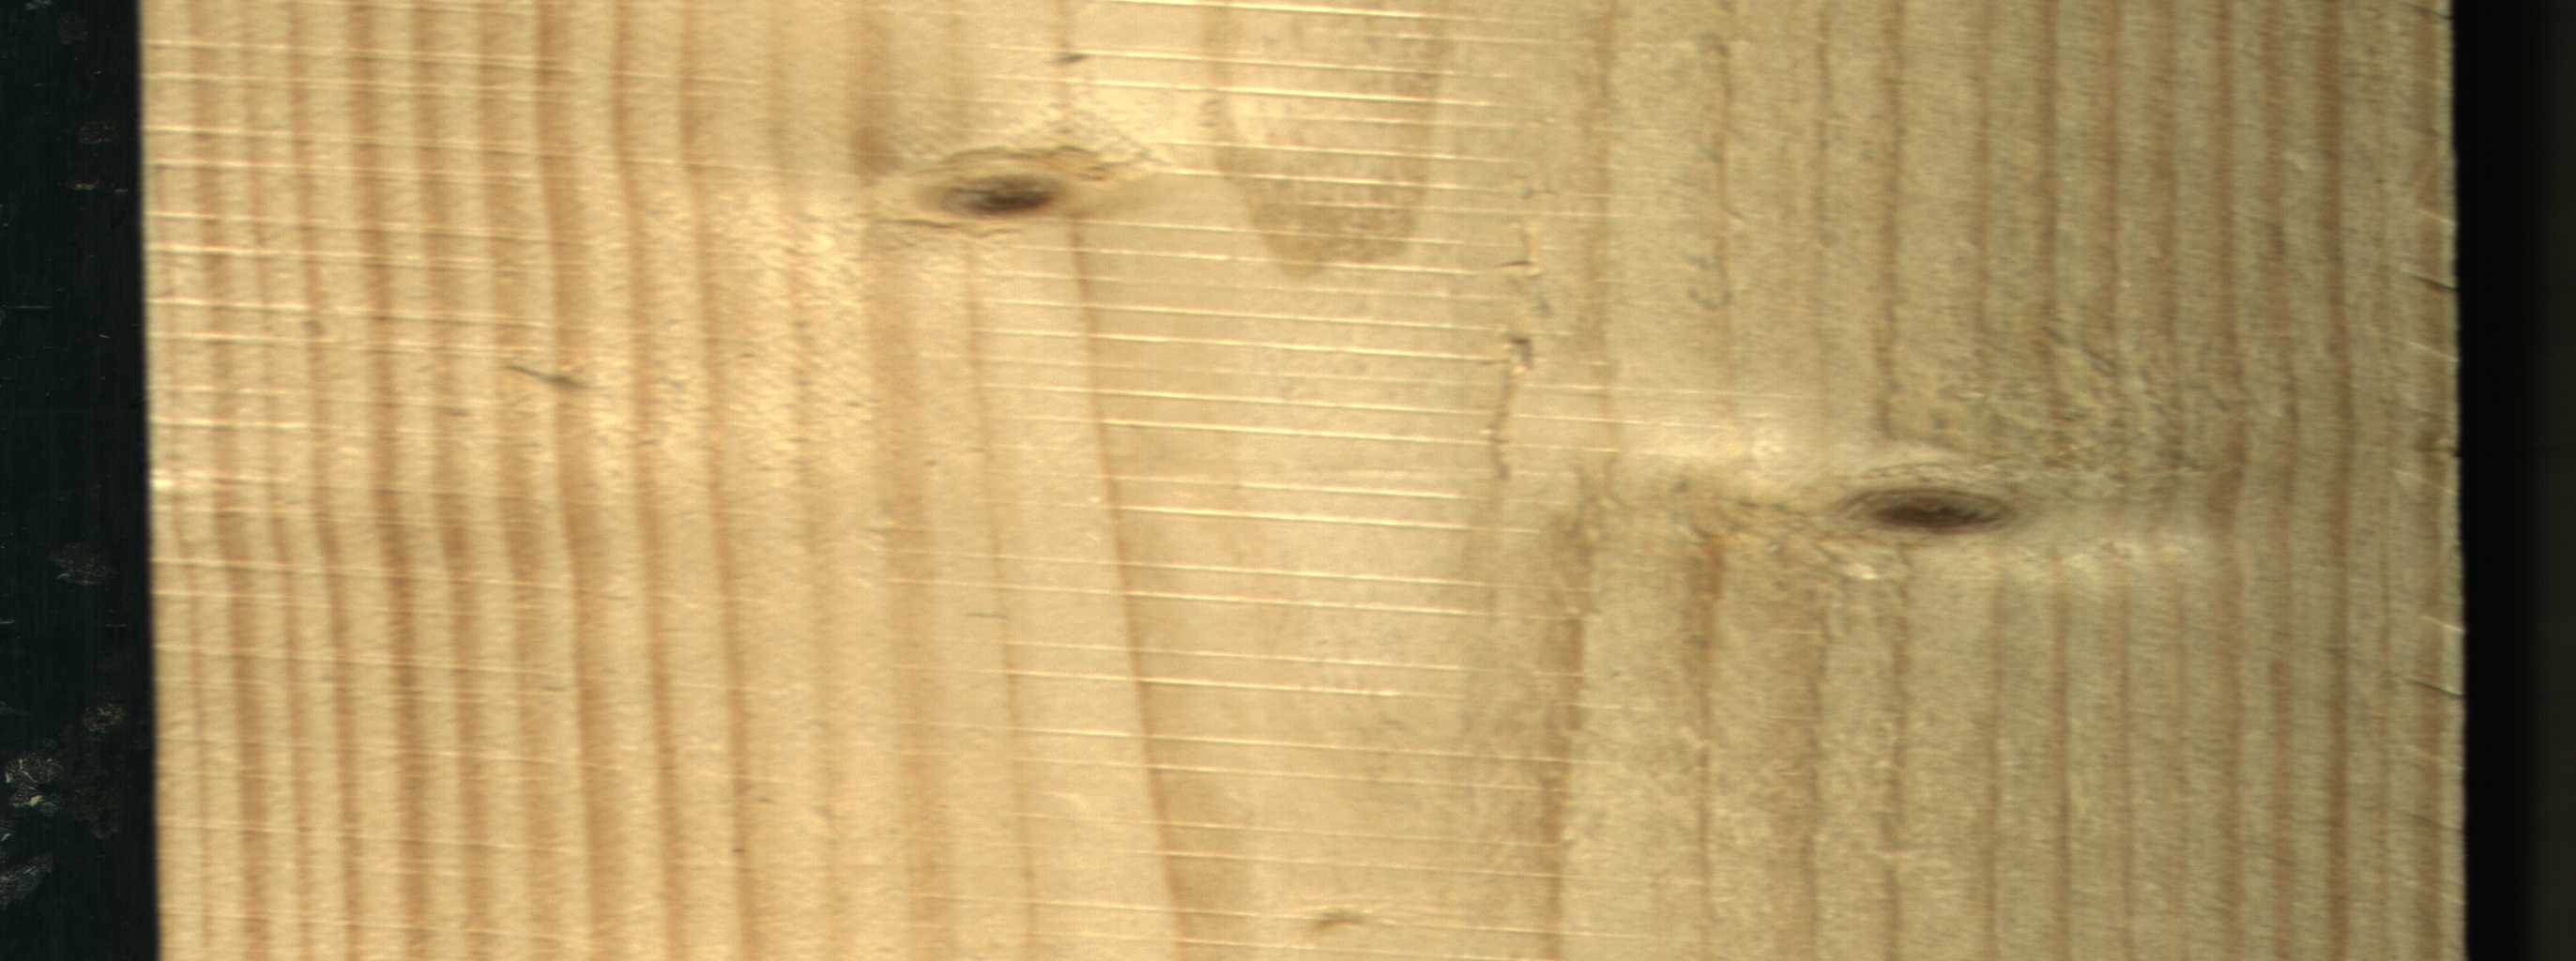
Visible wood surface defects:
Live_Knot
Live_Knot